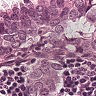
Metastatic tissue present: yes